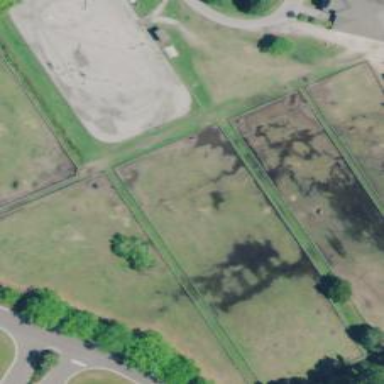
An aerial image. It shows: Equestrian pitch for leisure land sports.